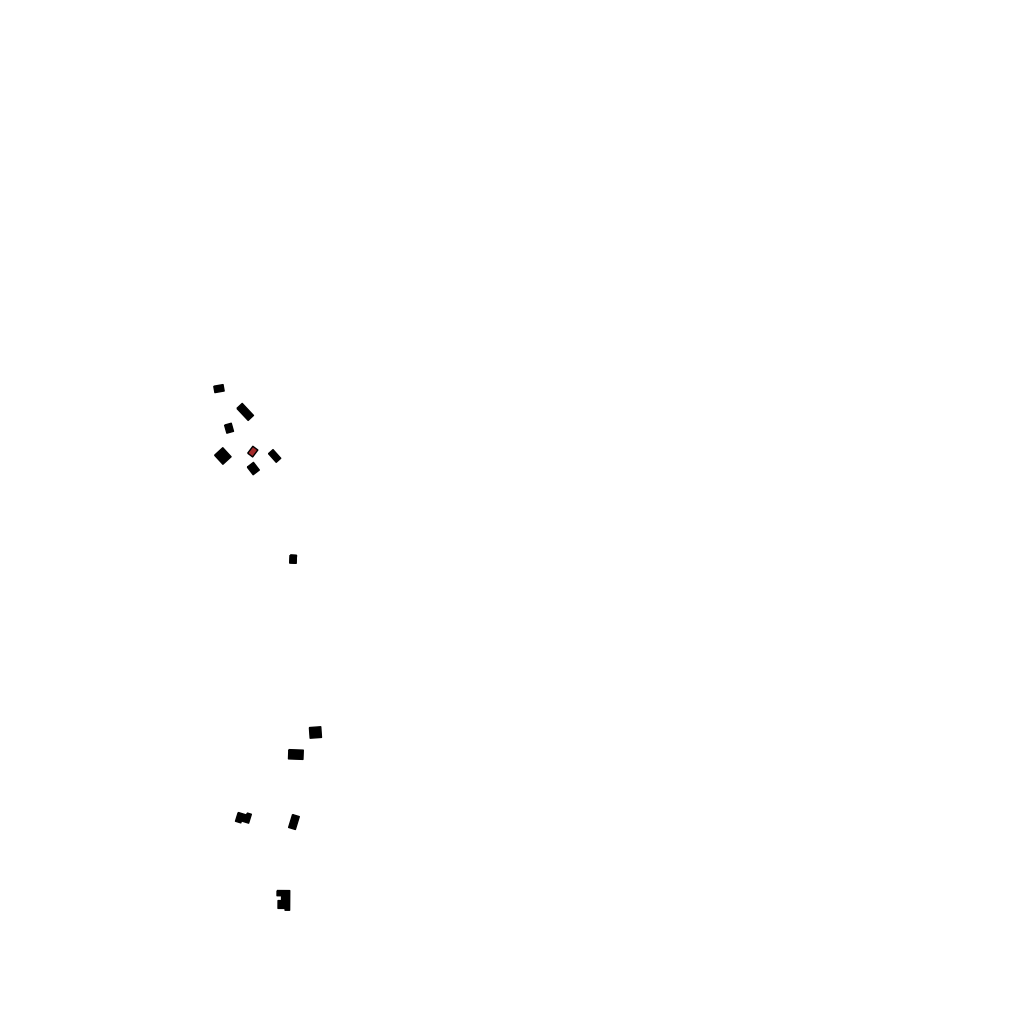
Tags: overhead vector_map, recreation, residential, individual_rise, density_3, Building, Facility, 1.0 km²